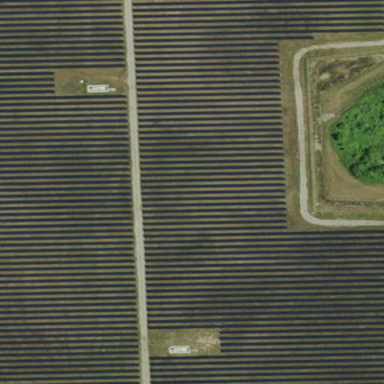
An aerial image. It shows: Solar photovoltaic power plant surrounded by fence.